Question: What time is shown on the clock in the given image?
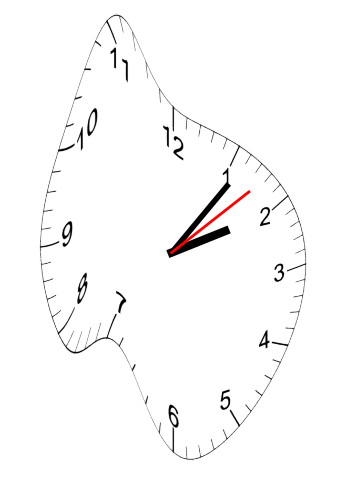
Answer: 02:06:08